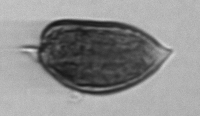
Label: Prorocentrum_micans